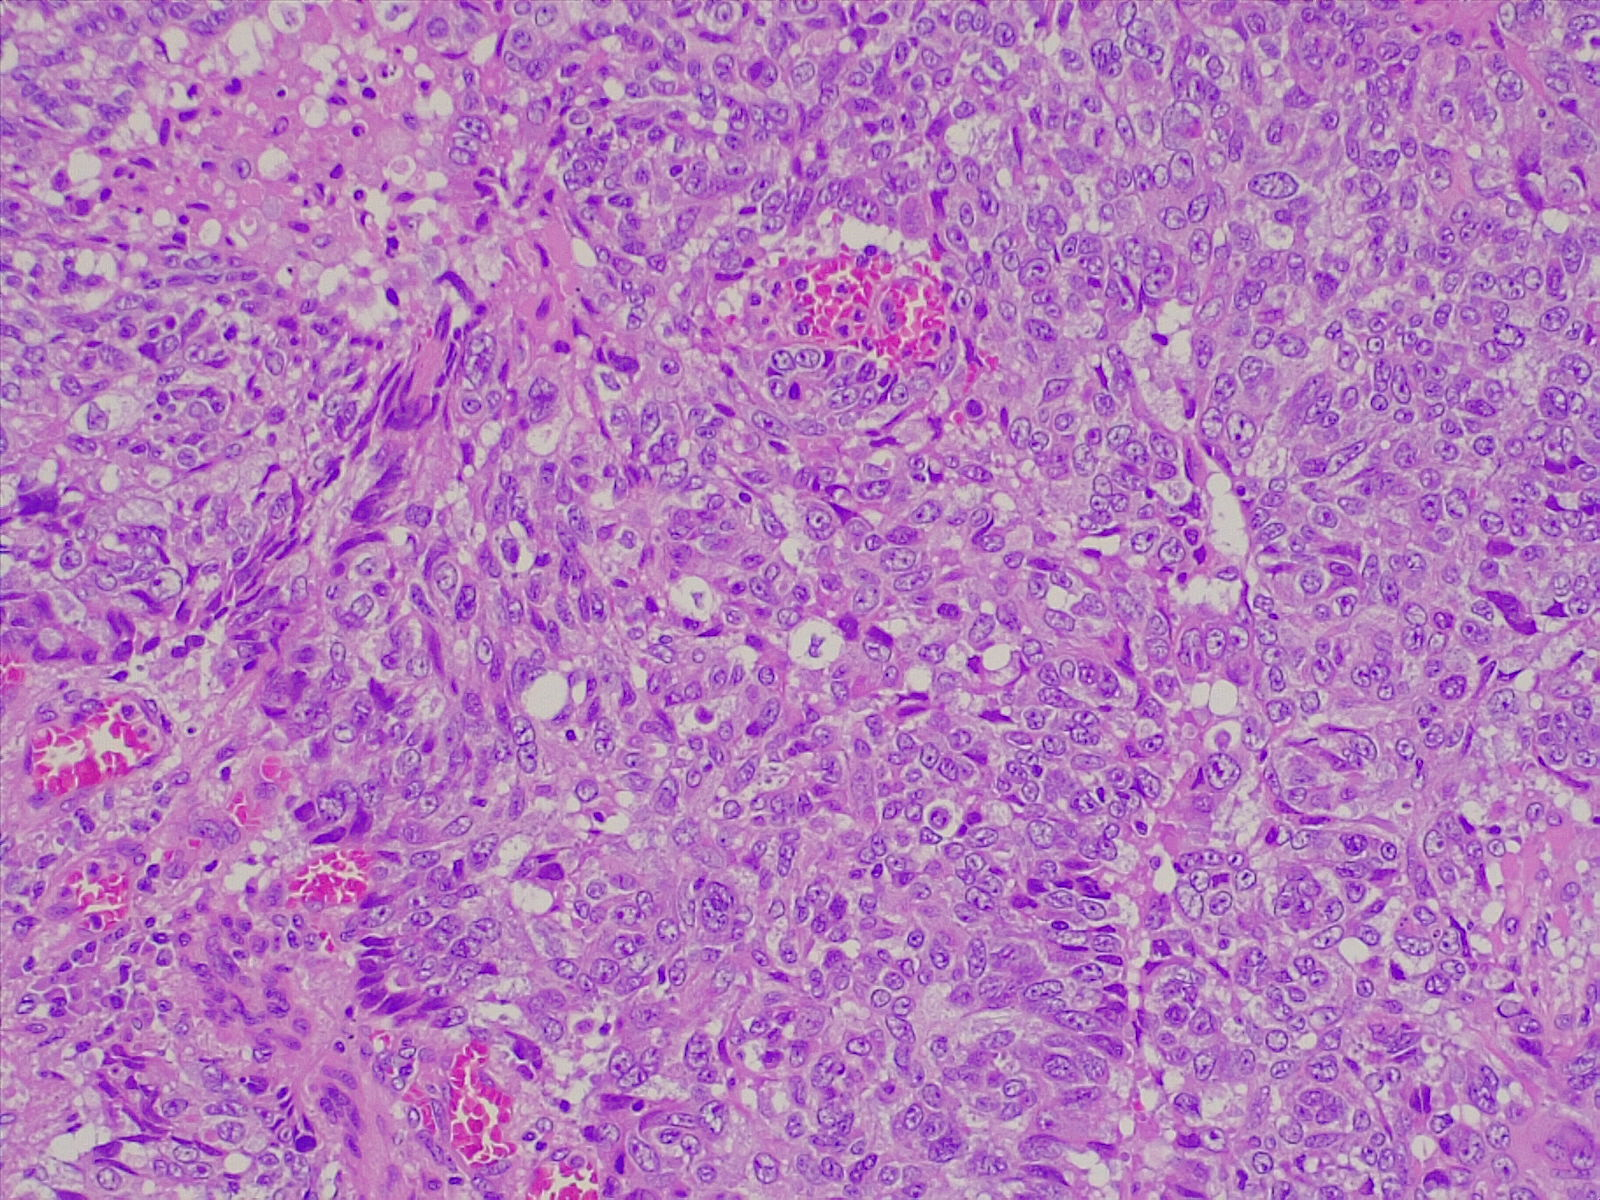
Label: lung squamous cell carcinoma, poorly differentiated